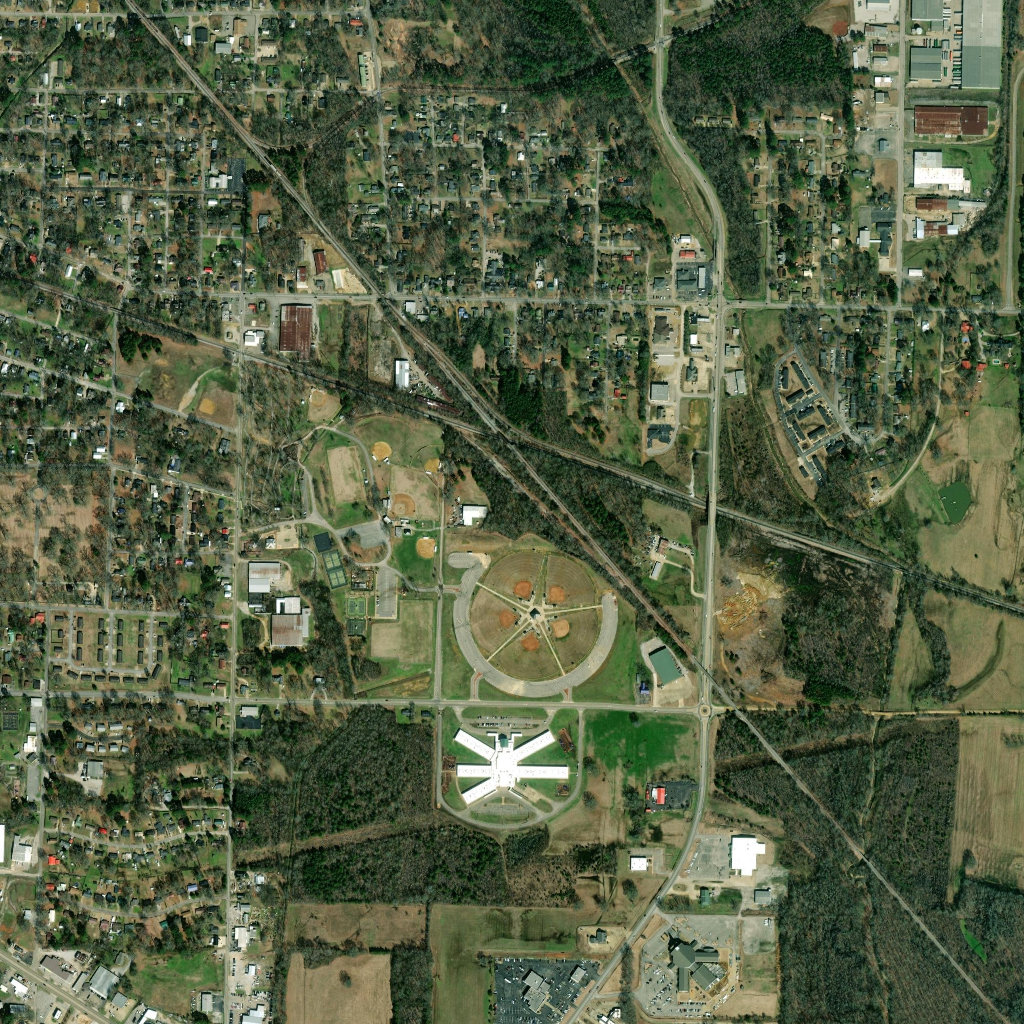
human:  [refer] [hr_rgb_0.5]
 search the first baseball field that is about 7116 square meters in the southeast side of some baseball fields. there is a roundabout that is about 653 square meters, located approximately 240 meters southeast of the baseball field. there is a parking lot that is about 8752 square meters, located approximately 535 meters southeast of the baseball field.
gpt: <box>[[53, 59, 59, 65, 0]]</box>